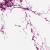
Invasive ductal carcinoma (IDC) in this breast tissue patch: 0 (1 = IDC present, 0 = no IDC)